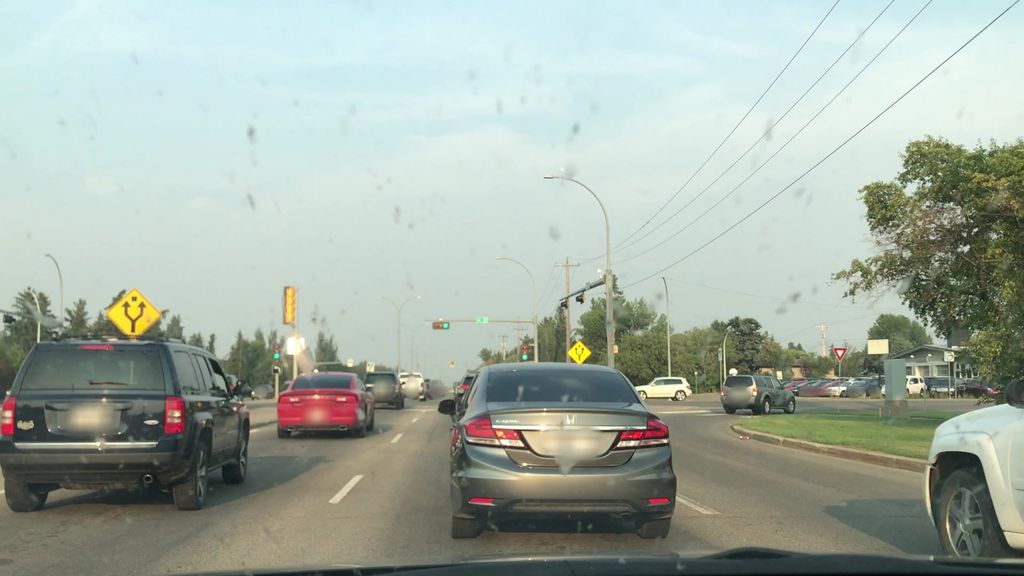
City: edmonton